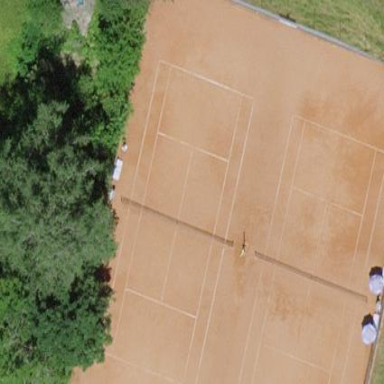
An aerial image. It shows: Tennis court in leisure pitch.